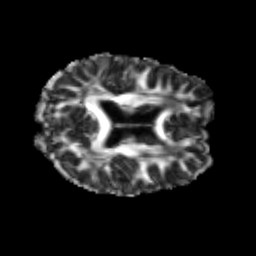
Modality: FA
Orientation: axial
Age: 21
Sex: male
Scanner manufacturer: siemens
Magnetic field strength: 3 T
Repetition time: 3.5 s
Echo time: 0.113 s